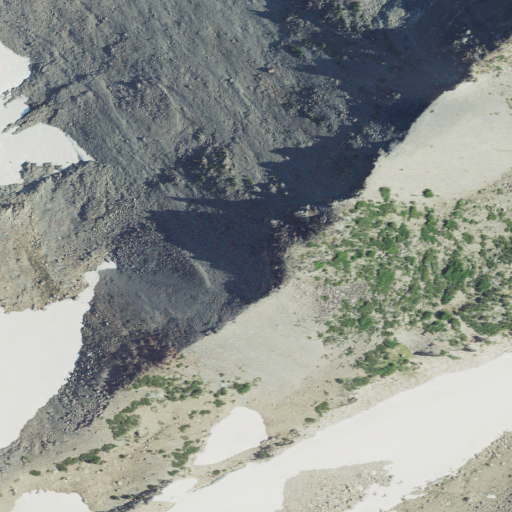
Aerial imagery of ridge(s) in Oregon named Langille Crags containing barren land, snow, and shrub